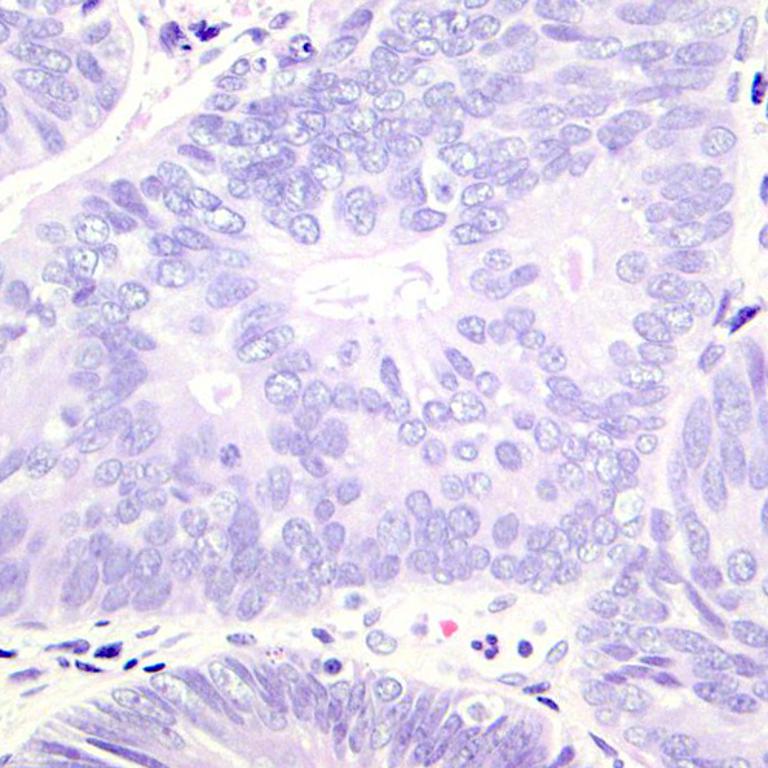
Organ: colon
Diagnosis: adenocarcinomas